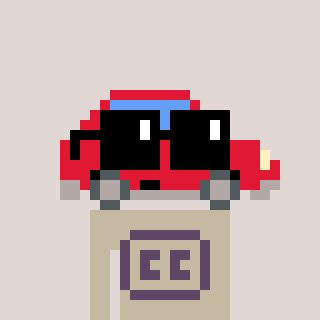
a pixel art character with square black sunglasses, a car-shaped head and a bege-colored body on a warm background